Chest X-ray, PA view. Patient: 56 years old, sex F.
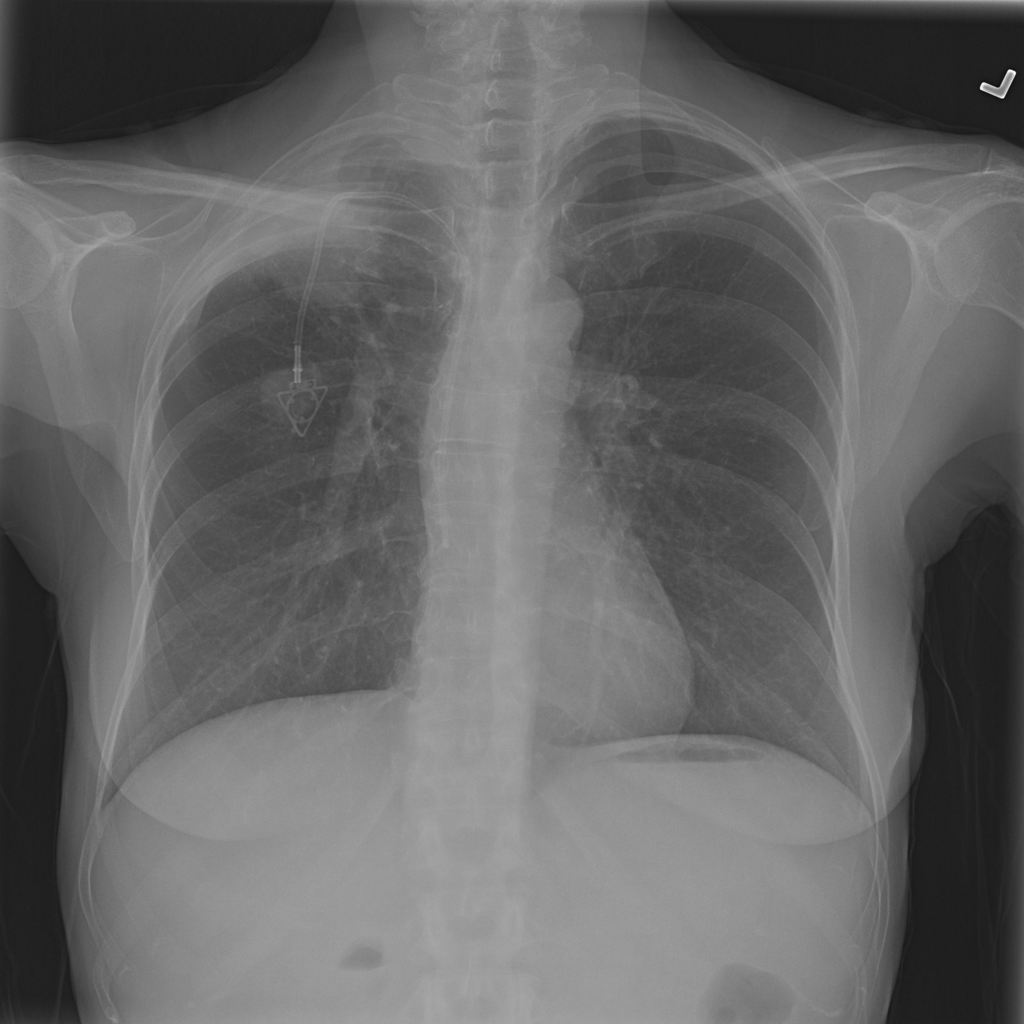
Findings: Mass